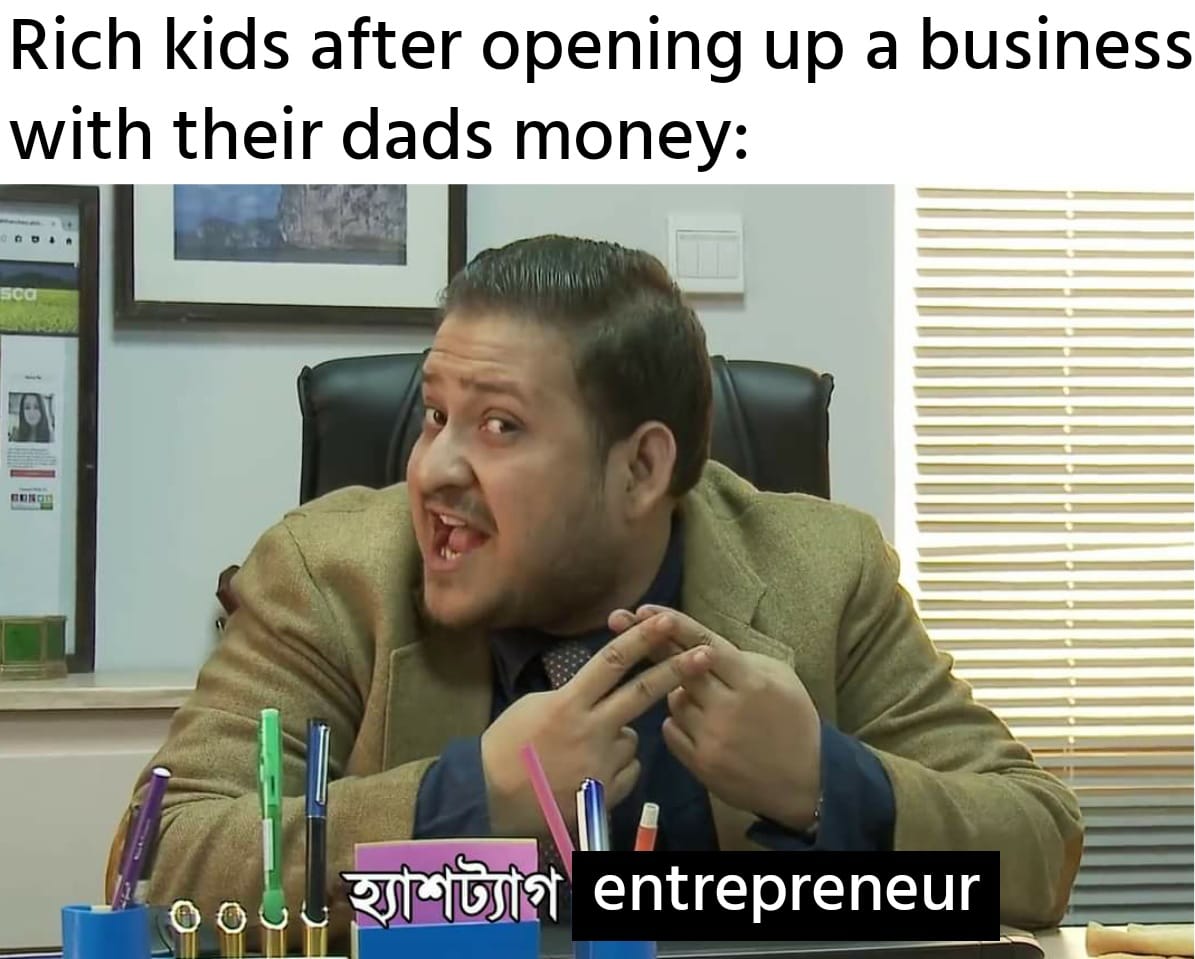
Caption: Rich kids after opening up a business with their dads money :       হ্যাশট্যাগ   entrepreneur
Label: non-hate